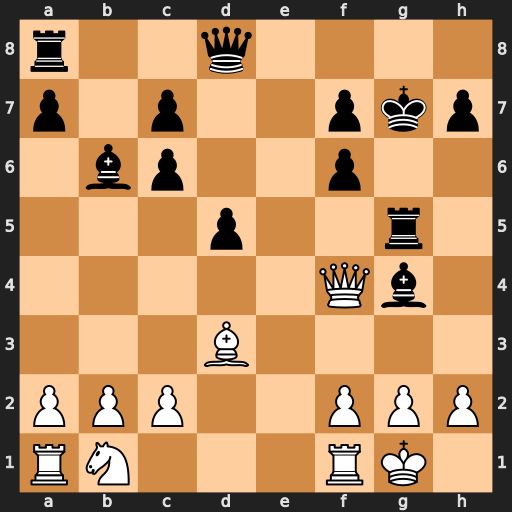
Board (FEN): r2q4/p1p2pkp/1bp2p2/3p2r1/5Qb1/3B4/PPP2PPP/RN3RK1
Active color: w
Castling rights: -
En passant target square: -
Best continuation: h4 h5 hxg5